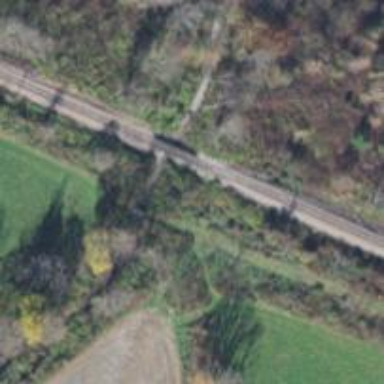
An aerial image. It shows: Bridge over railway line.